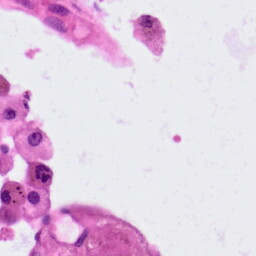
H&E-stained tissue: Lung